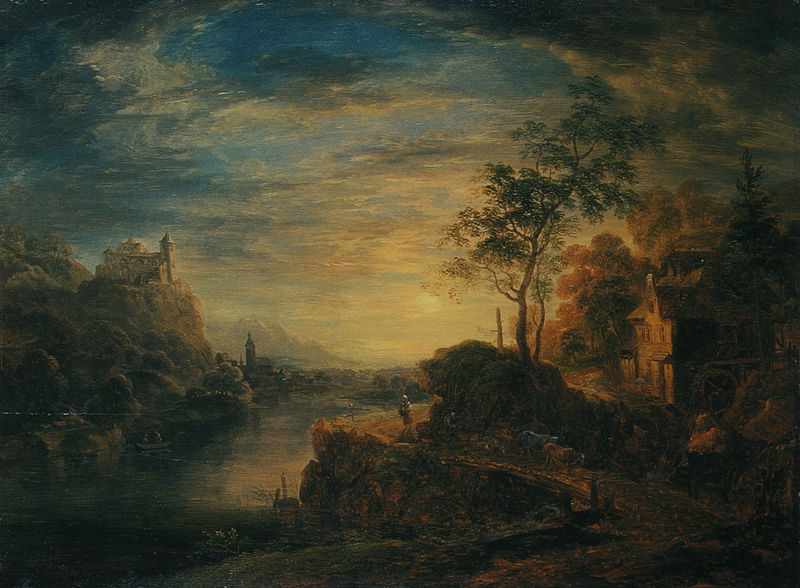
Titel: Rheinische Flusslandschaft mit Mühle
Künstler: Christian Georg d. Ä. Schütz
Standort: Mainz
Institution: Landesmuseum
Schlagwörter: baum, berg, blau, dunkel, felsen, gemälde, himmel, laub, mann, schatten, wasser, wolken, bäume, fluss, gelb, grün, kirchturm, landschaft, menschen, ocker, see, stadt, ufer, abend, braun, fenster, frau, licht, nacht, orange, strasse, dach, gebäude, haus, rot, schloss, tiere, weg, wiese, beige, malerei, barock, mensch, niederlande, öl, dämmerung, erde, horizont, häuser, hügel, kalt, kühe, morgen, mühle, natur, sonnenaufgang, spiegelung, stamm, brücke, gebüsch, gewässer, kirche, pfad, sonne, land, person, rosa, schön, tal, wald, boot, esel, kahn, pferd, pferde, turm, bewölkt, düster, fassade, fischer, warm, berge, fels, gebirge, hang, dorf, giebel, nebel, sonnenuntergang, herde, landschaftsmalerei, schlucht, hügellandschaft, kutsche, wagen, romantik, ölgemälde, duktus, dunkelblau, stimmung, abendrot, abendstimmung, bauer, mondlicht, steilküste, mond, burg, festung, flusslandschaft, abendhimmel, strahl, laubbaum, romantisch, gaube, zwielicht, caspar david friedrich, gegenlicht, gespann, ochsen, zweilicht, stumpf, baumstumpf, mühlrad, wasserrad, heimkehr, heimweg, rhein, nachen, steilufer, feierabend, giorgone, eolken, brúcke, elsheimer, gauber, tal gebirge, wg, romantik#